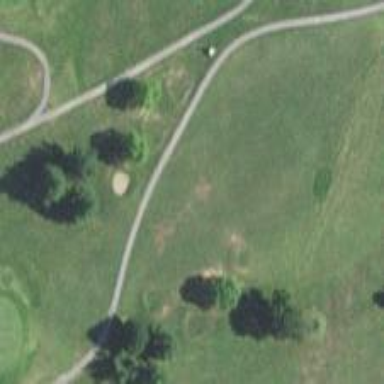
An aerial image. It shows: Golf fairway surrounded by grass.